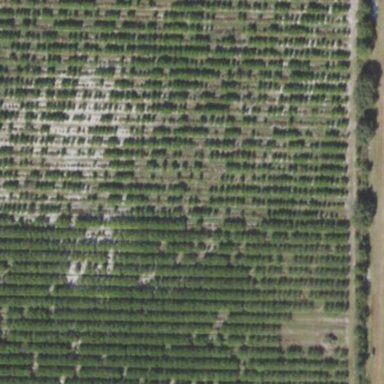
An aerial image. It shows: Orchard.